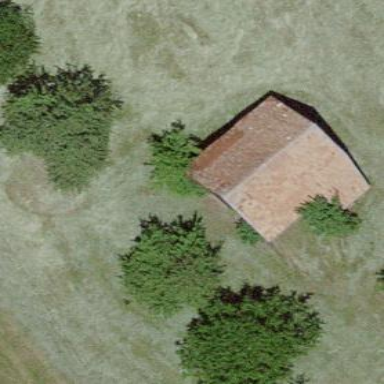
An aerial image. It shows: Barn.